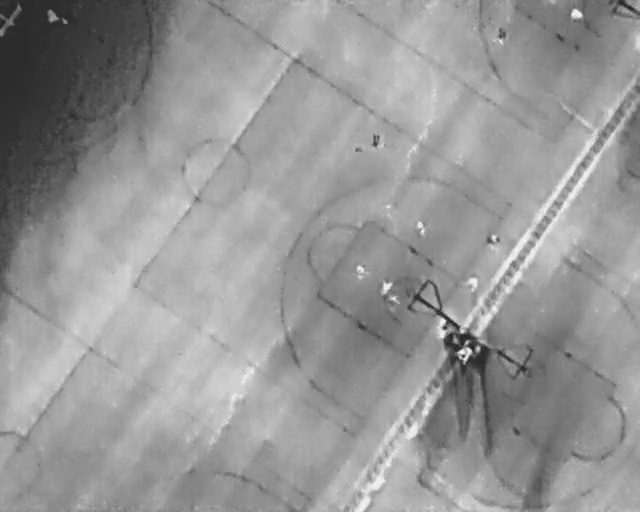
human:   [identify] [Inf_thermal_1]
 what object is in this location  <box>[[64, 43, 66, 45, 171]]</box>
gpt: <ref>1 small person at the center</ref>